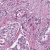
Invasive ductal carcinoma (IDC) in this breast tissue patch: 1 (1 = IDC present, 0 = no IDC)